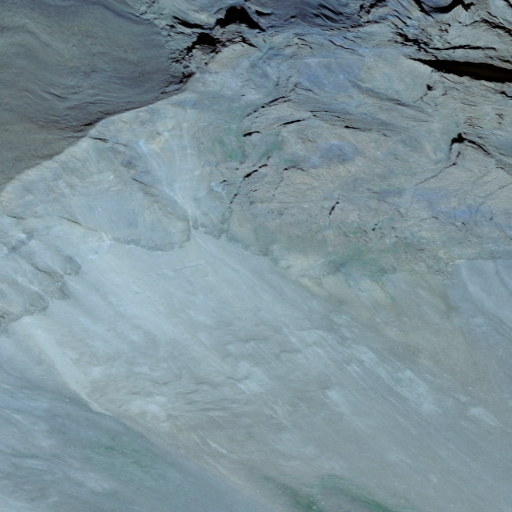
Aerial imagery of mountain in Alaska named Red Peak containing only unknown